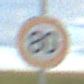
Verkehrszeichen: Geschwindigkeit80
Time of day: SunriseSunset
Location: Outdoor (RoadRail)
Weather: PartlyCloudy
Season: NotSpecified
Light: Natural